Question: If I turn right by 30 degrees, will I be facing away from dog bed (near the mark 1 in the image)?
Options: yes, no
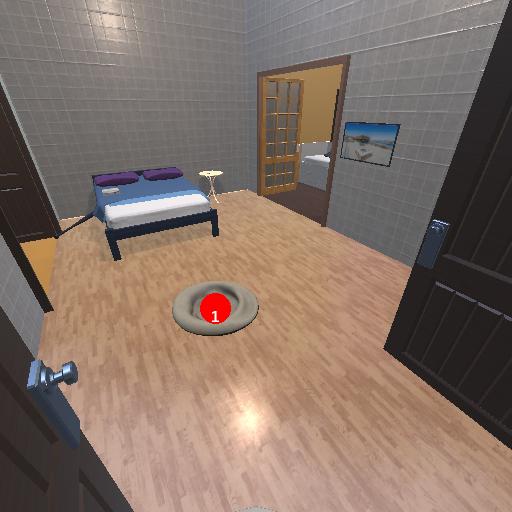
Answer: yes